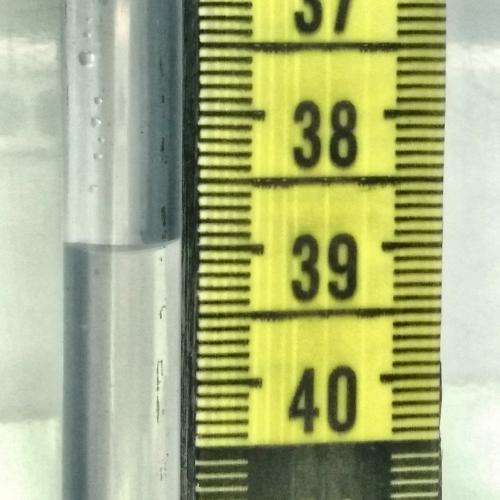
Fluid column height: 39.0 cm